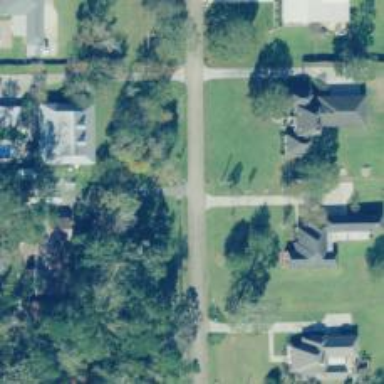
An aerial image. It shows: Residential road.